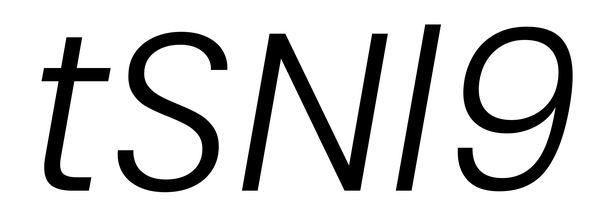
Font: Poppins-LightItalic